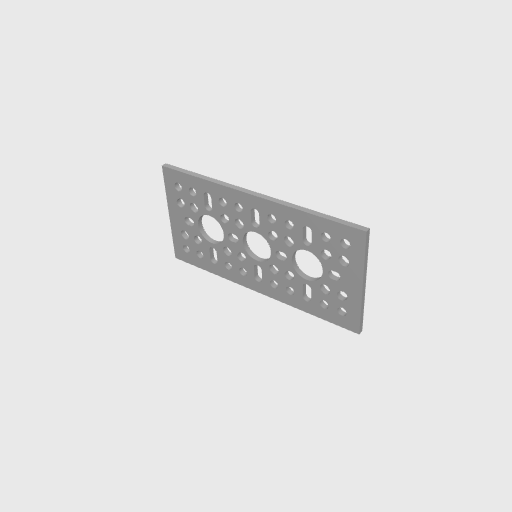
Part: PatternPlate1x3H